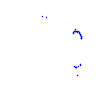
Particle: kaon